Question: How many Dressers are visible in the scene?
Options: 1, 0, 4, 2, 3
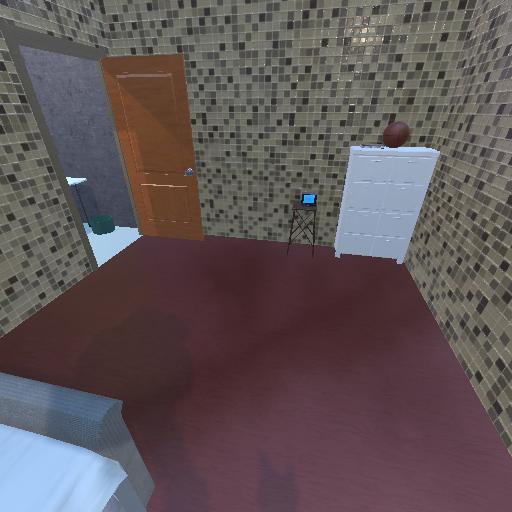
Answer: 1